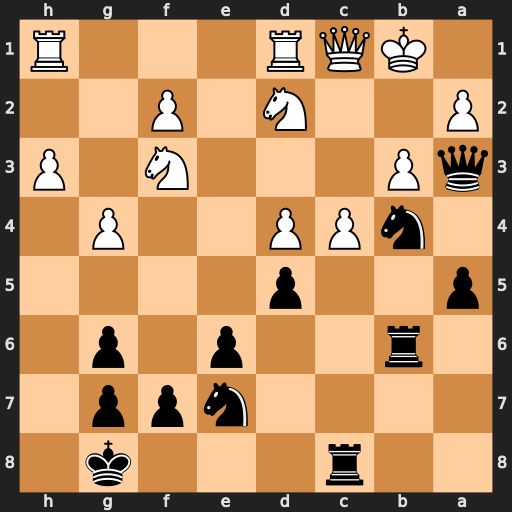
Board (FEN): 2r3k1/4npp1/1r2p1p1/p2p4/1nPP2P1/qP3N1P/P2N1P2/1KQR3R
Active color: b
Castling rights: -
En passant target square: -
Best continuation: Qxa2#